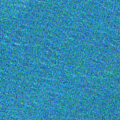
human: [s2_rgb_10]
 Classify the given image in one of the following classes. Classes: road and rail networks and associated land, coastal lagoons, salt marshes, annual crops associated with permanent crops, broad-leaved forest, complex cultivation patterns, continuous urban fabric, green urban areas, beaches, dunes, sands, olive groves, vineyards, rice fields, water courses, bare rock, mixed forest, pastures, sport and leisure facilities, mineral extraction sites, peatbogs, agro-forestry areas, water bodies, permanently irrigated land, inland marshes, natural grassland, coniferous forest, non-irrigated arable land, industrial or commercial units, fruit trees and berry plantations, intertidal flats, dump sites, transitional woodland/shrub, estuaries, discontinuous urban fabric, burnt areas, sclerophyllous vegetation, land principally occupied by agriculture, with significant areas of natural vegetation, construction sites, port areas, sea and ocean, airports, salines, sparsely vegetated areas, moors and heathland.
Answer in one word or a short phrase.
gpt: sea and ocean